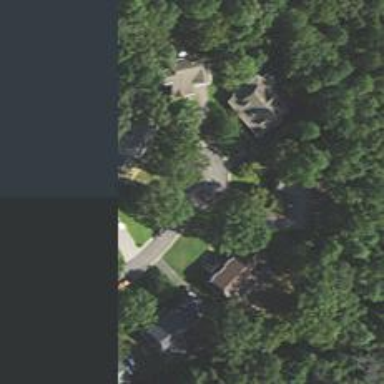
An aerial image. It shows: Driveway.